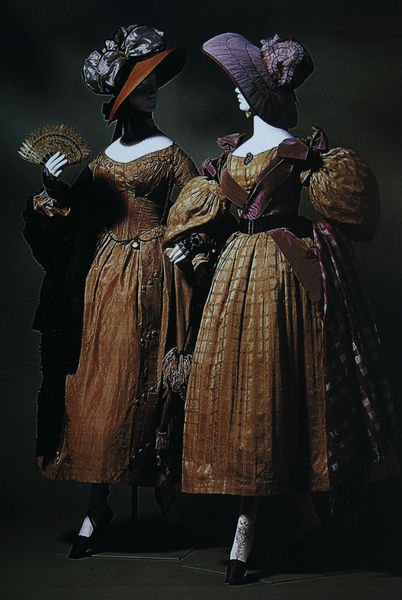
Titel: Tageskleider
Standort: Kyoto (Japan)
Institution: Kyoto Costume Institute
Schlagwörter: dunkel, gemälde, schatten, umhang, weiß, frauen, ocker, stadt, braun, busen, damen, elegant, handschuhe, hut, hüte, kariert, kleid, kleider, licht, nacht, schwarz, dame, gürtel, rot, schirm, sonnenschirm, tuch, fächer, karo, mode, muster, schleife, falten, kleidung, ärmel, gold, kostüm, stoff, tücher, adel, saum, schleifen, brosche, dekoltee, puffärmel, seide, schärpe, schürze, taille, zwei, schuhe, schürzen, lila, violett, linien, verzierung, gestreift, edel, krempe, foto, fotografie, strümpfe, mäntel, bürgertum, hauben, tasche, puppe, puppen, tracht, handtasche, tageskleid, kostüme, trachten, korsett, umhänge, taschen, textil, ornamentik, dirndl, gewände, hüe, täschchen, aufgeklappt, schaufensterpuppe, kyoto, tanzkleid, couture, kyotot, schaufensterpuppen, tageskleider, liniern, trachtenkleider, mannequins, fäscher, faille, frauen keleider